Question: I keep running into the following PHP error when running my script
I already put this in my PHP file, and I get this error message.
'''
@set_time_limit(0);
'''
Am I missing something?
'Edit': This error only shows up after SEVERAL minutes, not after 30 seconds. Could something also be delaying its appearance?

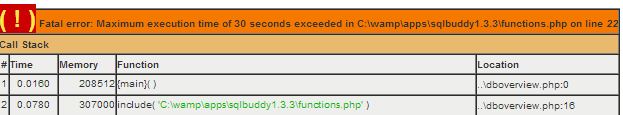
Answer: <URL> has no effect when running in safe_mode:
> This function has no effect when PHP is running in safe mode. There is no workaround other than turning off safe mode or changing the time limit in the php.ini.
You can check the value of 'safe_mode' and 'max_execution_time' with 'phpinfo()'.
---
Given the facts that you are using Windows and experiencing the timeout later than 30s you might have somewhere else in your code a reset of the timeout ('set_time_limit(30)'):
> The set_time_limit() function [..] only affect the execution time of the script itself. Any time spent on activity that happens outside the execution of the script such as system calls using system(), stream operations, database queries, etc. is not included when determining the maximum time that the script has been running. where the measured time is real.
Search your code for:
- 'ini_set('max_execution_time', 30)'- 'set_time_limit(30)'